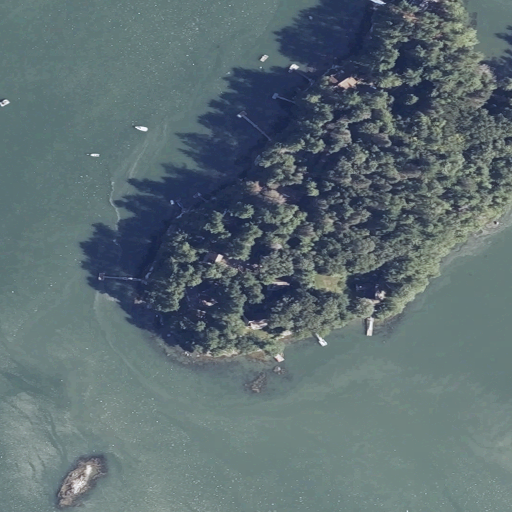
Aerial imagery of cape in Maine named Hall Point containing open water, open development, evergreen forest, herbaceous wetlands, low intensity development, and barren land